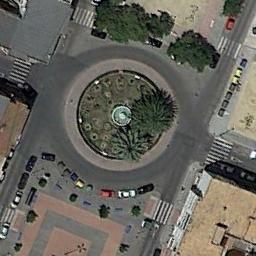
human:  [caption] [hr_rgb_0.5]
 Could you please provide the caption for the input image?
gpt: There are many cars at the roundabout .

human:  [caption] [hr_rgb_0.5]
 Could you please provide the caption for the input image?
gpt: The roundabout connects some roads and some cars park next to the roundabout .

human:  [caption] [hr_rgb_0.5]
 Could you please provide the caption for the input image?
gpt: There are some buildings around the roundabout, And many cars are parked on both sides of the road next to the roundabout .

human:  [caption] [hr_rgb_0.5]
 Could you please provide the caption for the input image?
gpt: The roundabout is next to buildings and trees .

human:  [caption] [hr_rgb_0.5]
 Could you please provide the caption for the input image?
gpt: There are some buildings and cars beside the roundabout .